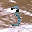
Label: 3